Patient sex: M
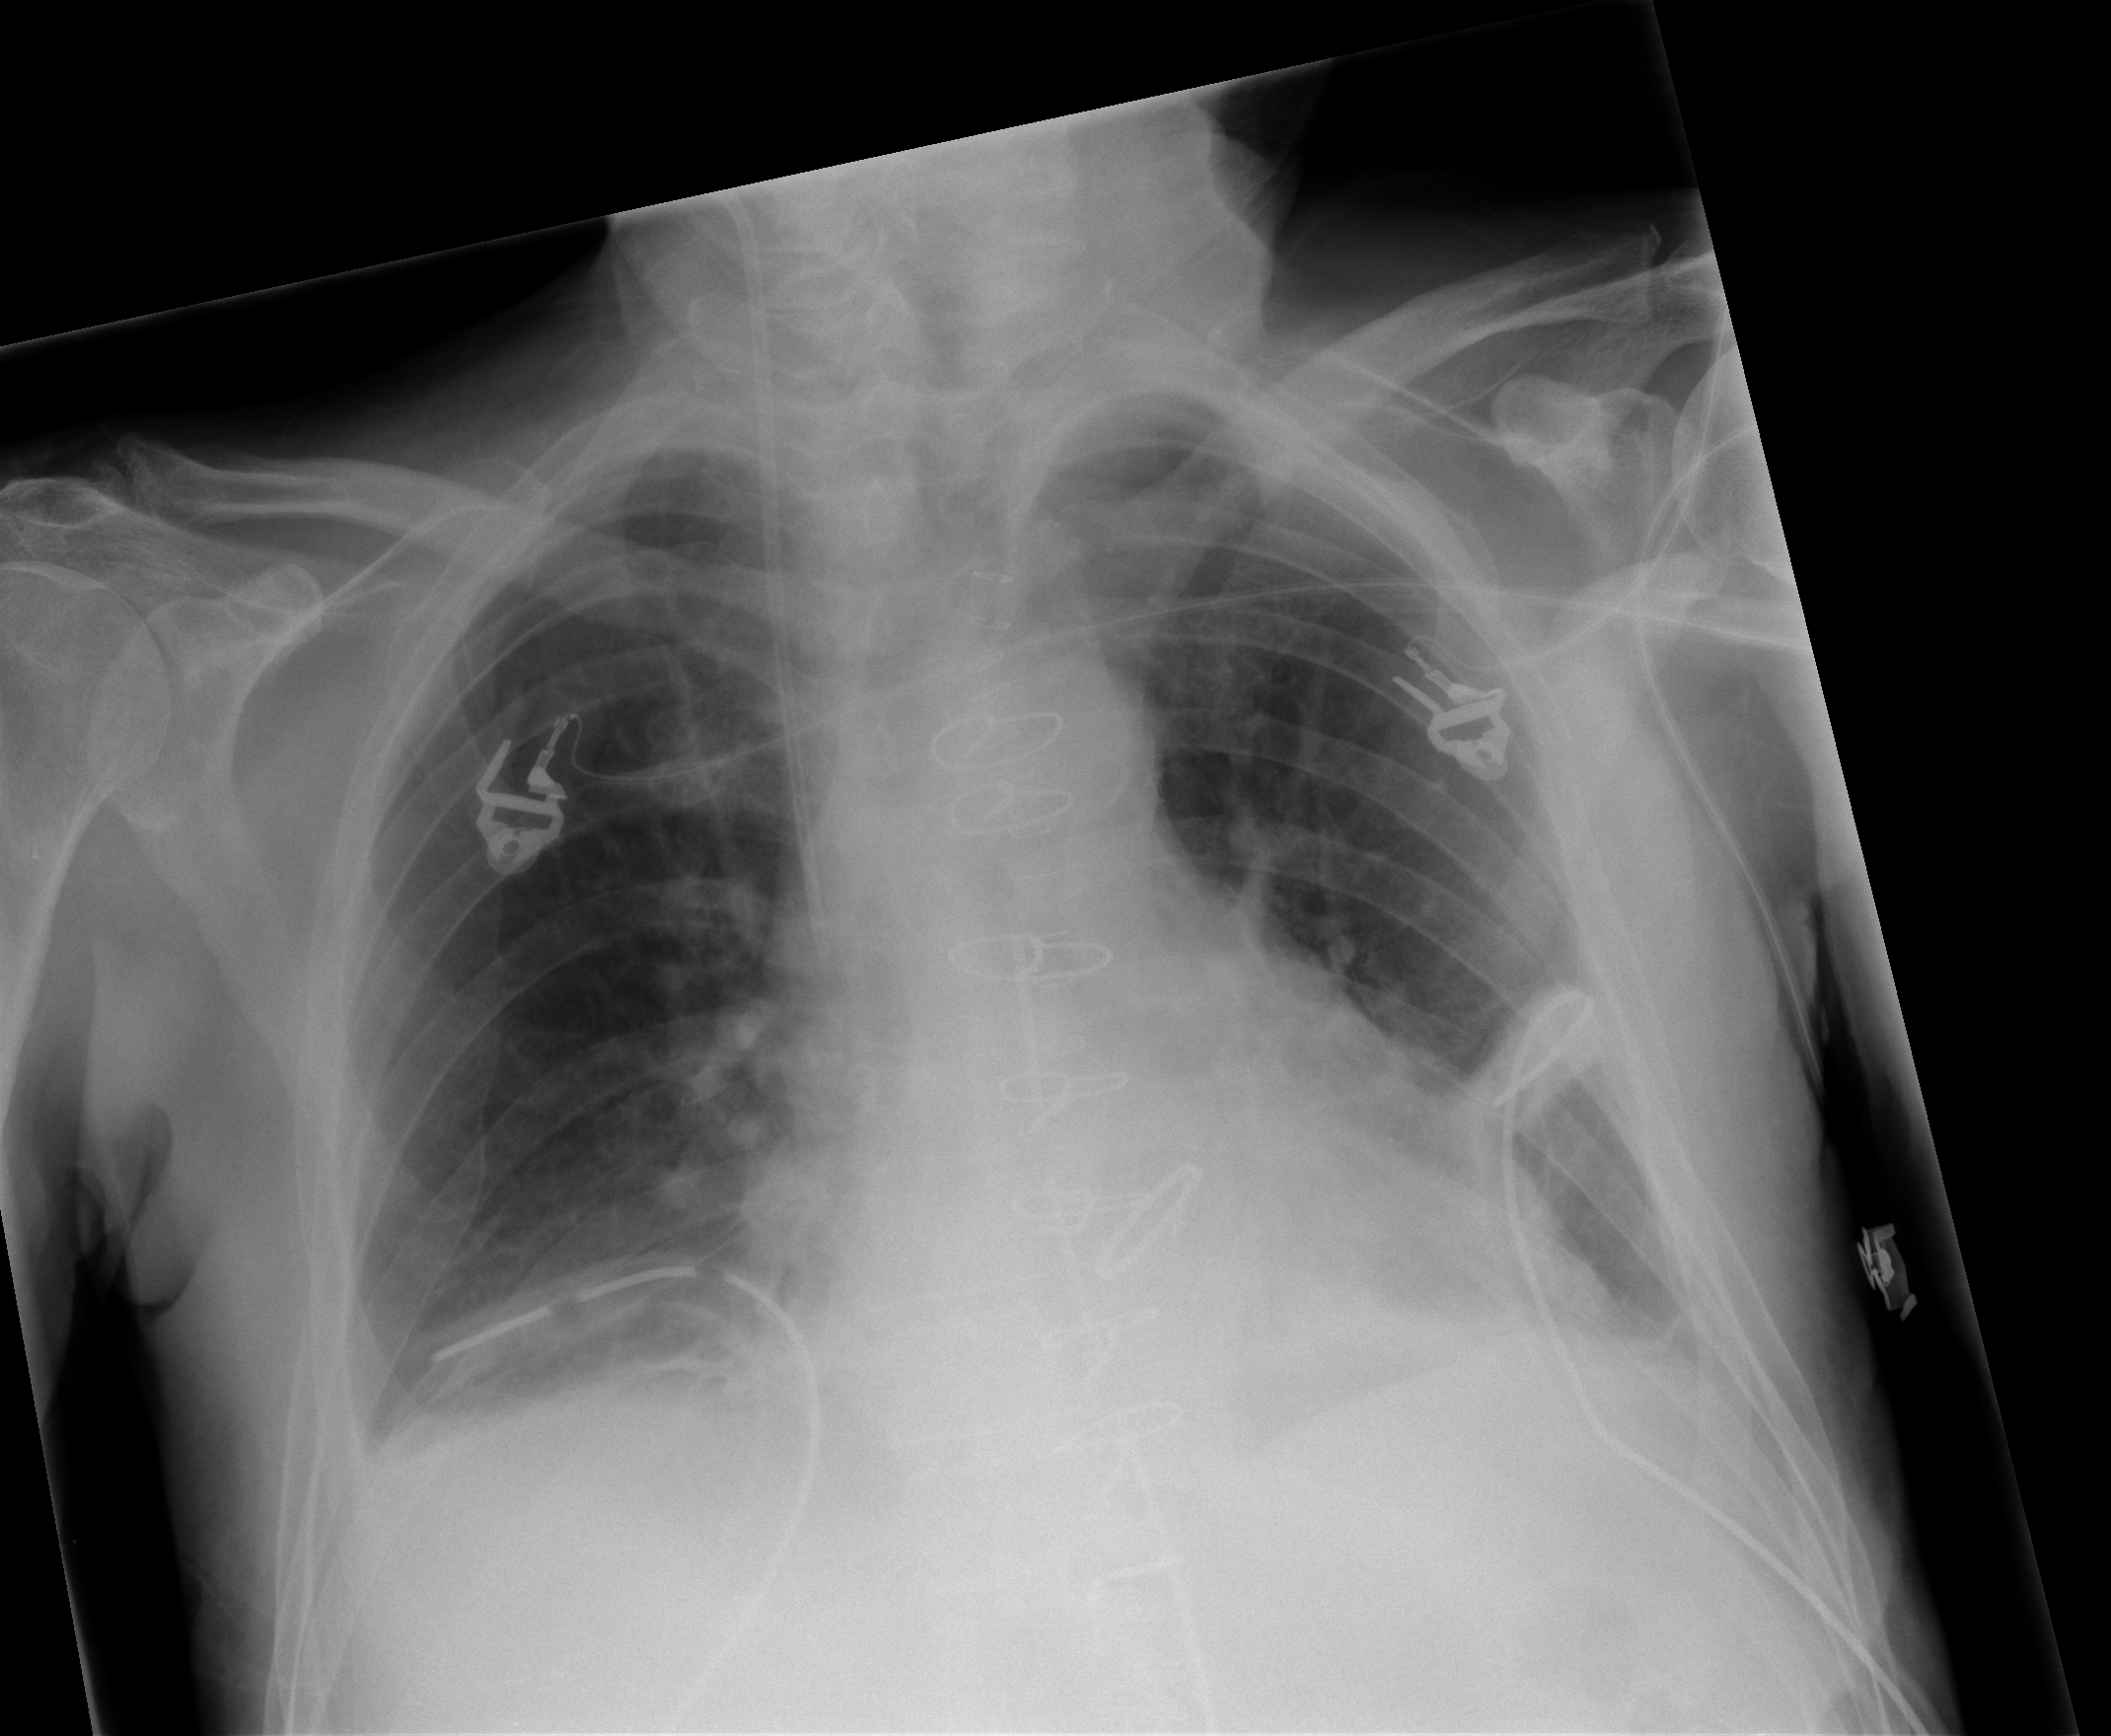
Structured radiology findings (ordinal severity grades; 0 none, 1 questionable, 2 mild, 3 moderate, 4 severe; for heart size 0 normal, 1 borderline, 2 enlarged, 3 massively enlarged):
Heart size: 0
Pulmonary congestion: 2
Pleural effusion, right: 1
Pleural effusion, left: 1
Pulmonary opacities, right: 0
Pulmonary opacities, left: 0
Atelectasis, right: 2
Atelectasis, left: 2